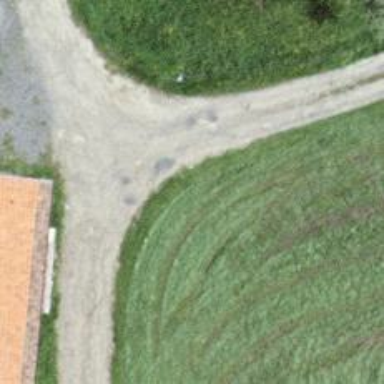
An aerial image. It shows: Gravel track with grade 2 quality.